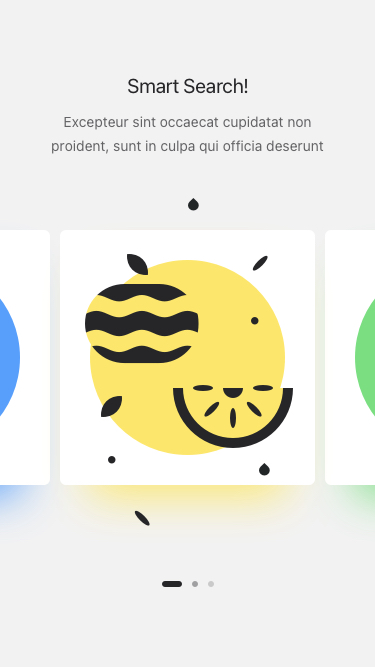
Text in this UI design:
Smart Search!
Excepteur sint occaecat cupidatat non proident, sunt in culpa qui officia deserunt